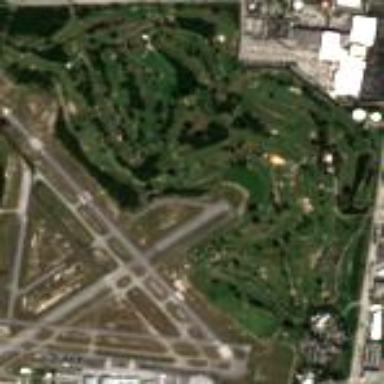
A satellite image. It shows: Golf course surrounded by greenery.